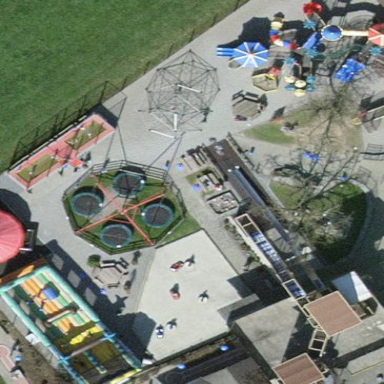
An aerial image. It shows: Playground area for leisure land.